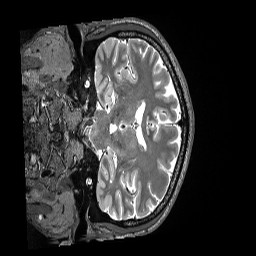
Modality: T2w
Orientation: coronal
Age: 58
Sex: female